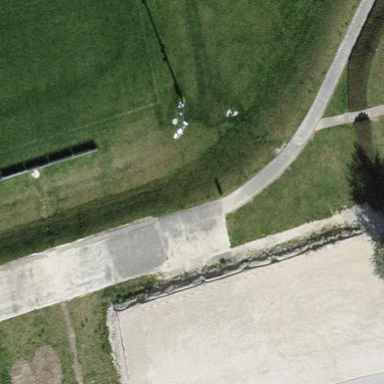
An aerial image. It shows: Basketball court on leisure land pitch.